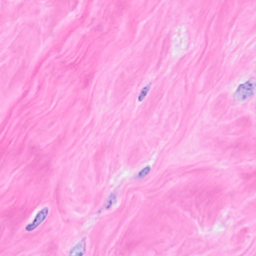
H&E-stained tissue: Breast